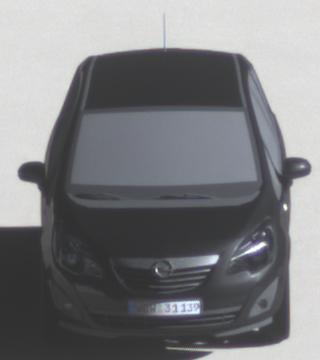
Make: Opel
Model: Meriva 1.4
Detailed model: Meriva (B)
Model produced from: 2010/05
Model produced until: 2013/11
Doors: 5
Color: black
Road condition: dry road
Daytime: morning or afternoon
Contrast: high contrast